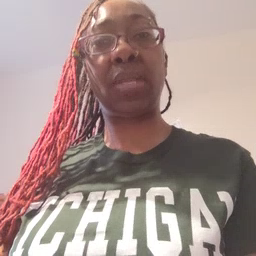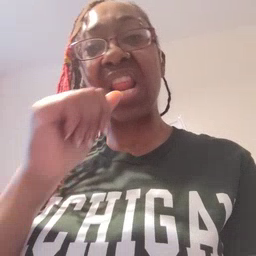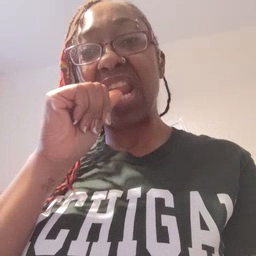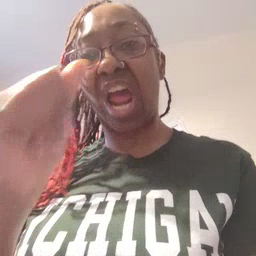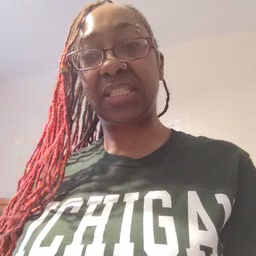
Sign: nuts